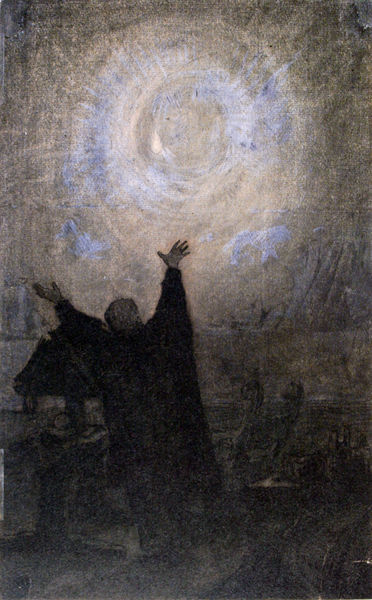
Titel: Die Erscheinung des Erdgeistes
Künstler: Gabriel von Max
Standort: Prag
Institution: Nationalgalerie
Schlagwörter: blau, dunkel, gemälde, gott, himmel, kopf, mann, schatten, umhang, gelb, finger, grau, hell, licht, nacht, rücken, schwarz, weiss, arme, hände, kirche, sonne, mantel, rund, angst, leuchten, mond, strahlen, kreise, friedhof, beten, ausgestreckt, grab, flehen, erhoben, mönch, erscheinung, anbeten, anbetung, aura, erschütterung, ergriffenheit, ajgst